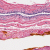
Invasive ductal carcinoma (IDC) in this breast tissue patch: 0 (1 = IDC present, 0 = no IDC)